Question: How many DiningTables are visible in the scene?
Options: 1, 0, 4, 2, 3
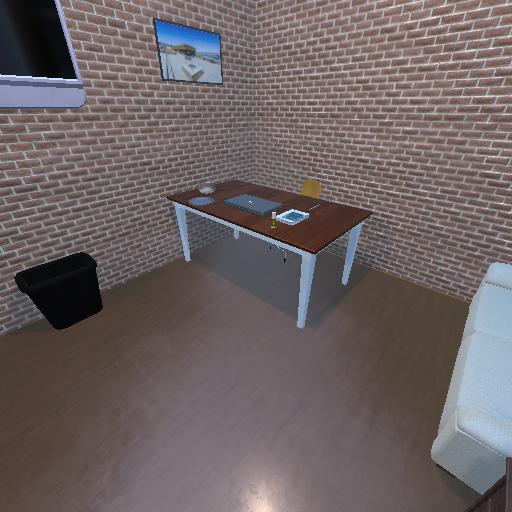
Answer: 1